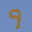
Label: 9